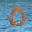
Label: 0